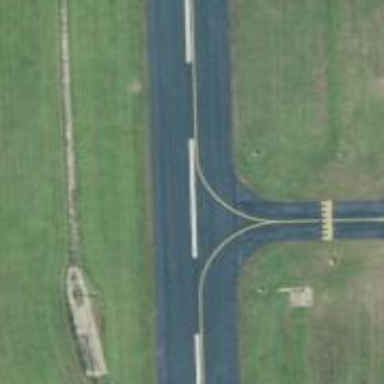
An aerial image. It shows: Asphalt taxiway in the airport.